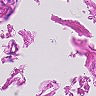
Metastatic tissue present: no